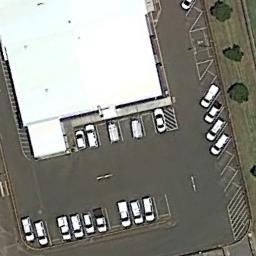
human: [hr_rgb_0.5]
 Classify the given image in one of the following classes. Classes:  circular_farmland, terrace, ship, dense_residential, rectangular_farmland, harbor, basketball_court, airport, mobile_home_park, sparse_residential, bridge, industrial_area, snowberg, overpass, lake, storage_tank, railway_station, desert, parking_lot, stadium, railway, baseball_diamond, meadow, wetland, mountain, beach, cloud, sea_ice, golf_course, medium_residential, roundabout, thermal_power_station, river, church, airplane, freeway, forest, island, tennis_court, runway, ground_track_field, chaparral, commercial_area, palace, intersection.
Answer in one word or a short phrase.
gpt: parking_lot